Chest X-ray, PA view. Patient: 60 years old, sex F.
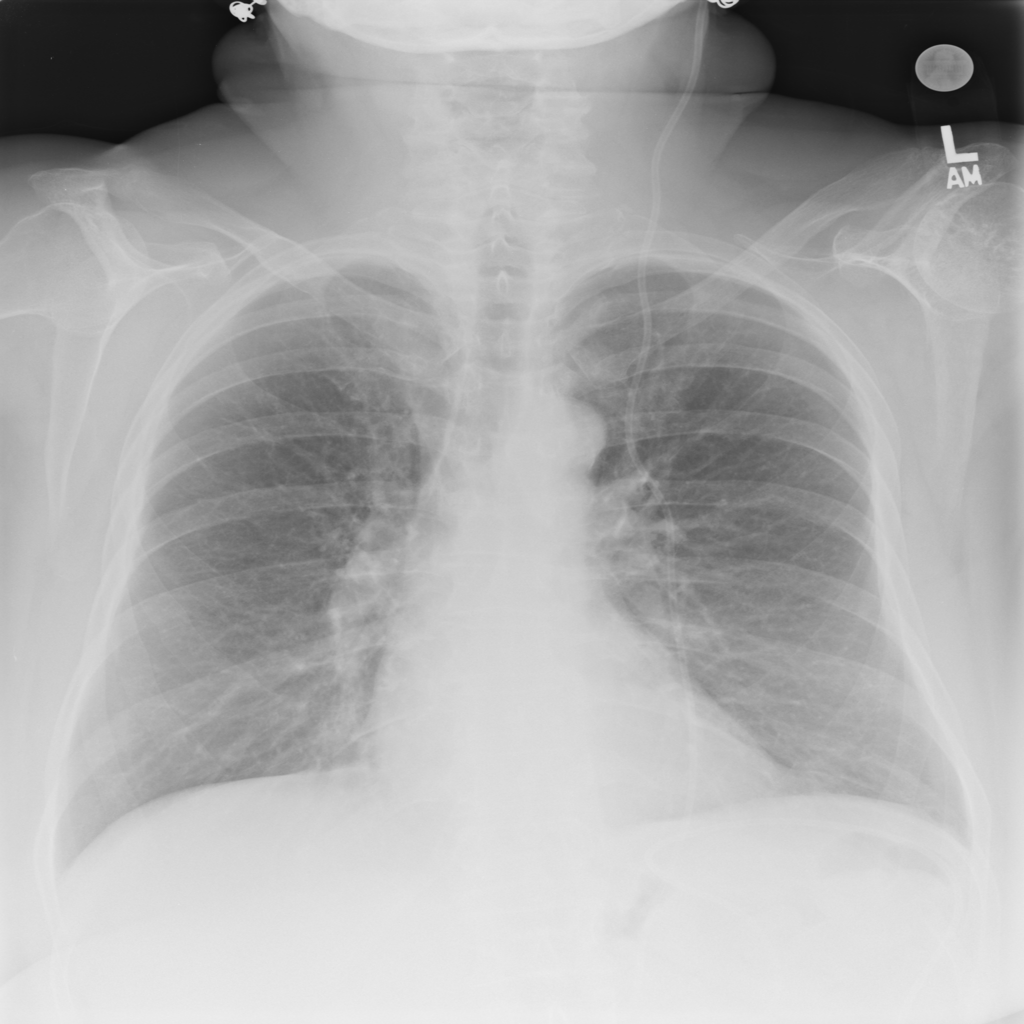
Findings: No Finding